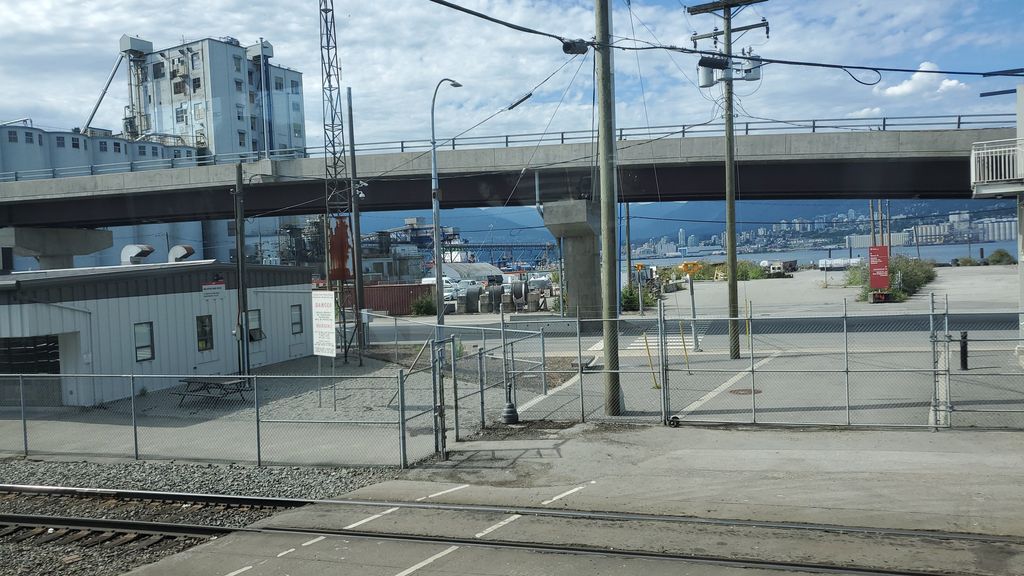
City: vancouver